Question: I am trying to understand how camera works on OpenGL ES, so I am tryng to look at the same point with the two differents types, 'Matrix.frustumM' and 'Matrix.orthoM'
I will like to know what exactly I am doing when use Matrix.frustumM or orthoM, I know that I apply them to the ProjectionMatrix but I dont understand what defines the parameters(left,right,bottom,top,near,far of what? it is supposed to be the screen of the phone? ) same with orthoM
I want to draw a square on the screen on 0,0,0 with 1f of height and weight(like 2D just to test the cameras)
but if I do onSurfaceCreated
'''
final float eyeX = 2f;
final float eyeY = 5f;
final float eyeZ = 8f;
final float lookX = 2f;
final float lookY = 5f;
final float lookZ = 0.0f;
final float upX = 0.0f;
final float upY = 1.0f;
final float upZ = 0.0f;
Matrix.setLookAtM(mViewMatrix, 0, eyeX, eyeY, eyeZ, lookX, lookY, lookZ, upX, upY, upZ);
'''
onSurfaceChanged
'''
GLES20.glViewport(0, 0, width, height);
// Create a new perspective projection matrix. The height will stay the
// same
// while the width will vary as per aspect ratio.
final float ratio = (float) width / height;
final float left = -ratio;
final float right = ratio;
final float bottom = -1.0f;
final float top = 1.0f;
final float near = 1.0f;
final float far = 25.0f;
Matrix.frustumM(mProjectionMatrix, 0, left, right, bottom, top, near, far);
'''
That is what i saw onn phone
Draw function:
'''
public void dibujarBackground()
{
// Draw a plane
GLES20.glActiveTexture(GLES20.GL_TEXTURE0);
GLES20.glBindTexture(GLES20.GL_TEXTURE_2D, mBackgroundDataHandle);
Matrix.setIdentityM(mModelMatrix, 0);
Matrix.translateM(mModelMatrix, 0, 0.0f,2.0f, 0.0f);
drawBackground();
}
private void drawBackground()
{
coordinate.drawBackground(mPositionHandle, mNormalHandle, mTextureCoordinateHandle);
// This multiplies the view matrix by the model matrix, and stores the
// result in the MVP matrix
// (which currently contains model * view).
Matrix.multiplyMM(mMVPMatrix, 0, mViewMatrix, 0, mModelMatrix, 0);
GLES20.glUniformMatrix4fv(mMVMatrixHandle, 1, false, mMVPMatrix, 0);
Matrix.multiplyMM(mMVPMatrix, 0, mProjectionMatrix, 0, mMVPMatrix, 0);
GLES20.glUniformMatrix4fv(mMVPMatrixHandle, 1, false, mMVPMatrix, 0);
GLES20.glUniform3f(mLightPosHandle,Light.mLightPosInEyeSpace[0], Light.mLightPosInEyeSpace[1], Light.mLightPosInEyeSpace[2]);
GLES20.glDrawArrays(GLES20.GL_TRIANGLES, 0, 6);
}
'''
Coords of the square:
'''
final float[] backgroundPositionData = {
// In OpenGL counter-clockwise winding is default.
0f, 1f, 0.0f,
0f, 0f, 0.0f,
1f, 1f, 0.0f,
0f, 0f, 0.0f,
1f, 0f, 0.0f,
1f, 1f, 0.0f,
};
final float[] backgroundNormalData = {
0.0f, 0.0f, 1.0f,
0.0f, 0.0f, 1.0f,
0.0f, 0.0f, 1.0f,
0.0f, 0.0f, 1.0f,
0.0f, 0.0f, 1.0f,
0.0f, 0.0f, 1.0f, };
final float[] backgroundTextureCoordinateData = {
0.0f, 0.0f,
0.0f, 1.0f,
1.0f, 0.0f,
0.0f, 1.0f,
1.0f, 1.0f,
1.0f, 0.0f, };
'''
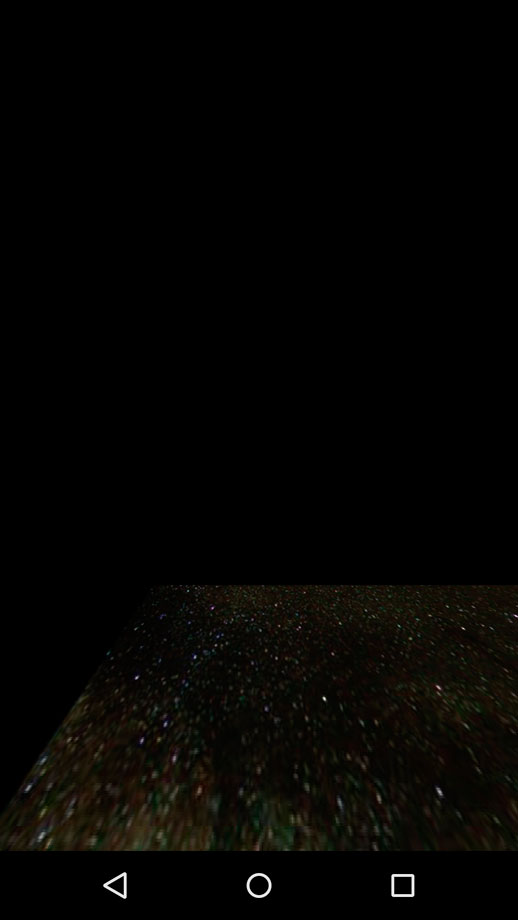
Answer: Overall what you get in the end is a single matrix which is used to multiply the positions so that the visible fragments are in range [-1,1] in all 3 dimensions. That means if you use no matrix or use the identity the coordinates will need to be in this range to be visible. So the 3 matrix computations you are using are actually only conveniences to help you achieve a correct transformation:
- 'x''y''z'- 'x''y''z''near''z''near''far''ortho''z''near''far'- 'LookAt'
Overall the usage then is pretty simple. Each position should first be multiplied by the model matrix which is the matrix representing the model position in your scene. Then multiplied by the matrix received with 'lookAt' to simulate the camera. Then multiplied by the projection matrix which in most cases is either the 'ortho' or the 'frustum'. The optimization then is to multiply the matrices first on the CPU and then have the positions multiplied by them on the GPU. Some variations then persist where you split the matrix to the "model view matrix" and the "projection matrix". This is used to compute things like lighting effect where the position must not be effected by the projection matrix.